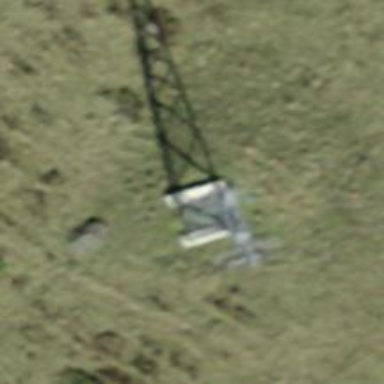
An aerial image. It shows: Pylon used for aerialway.